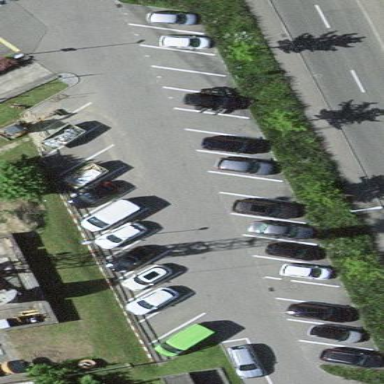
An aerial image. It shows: Paved parking area.